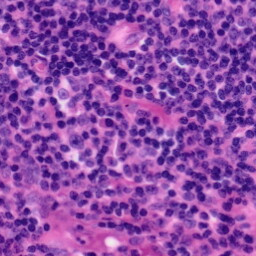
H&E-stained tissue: Tonsil